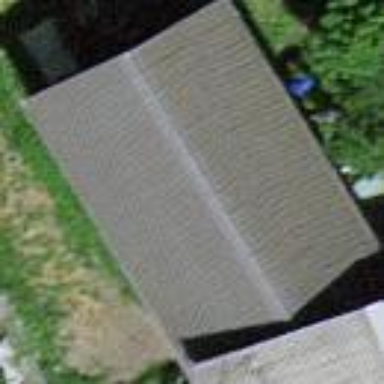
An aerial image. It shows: Rural barn.